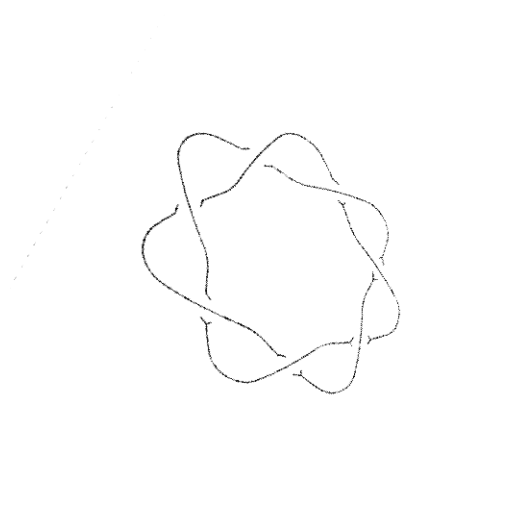
Crossing number: 7